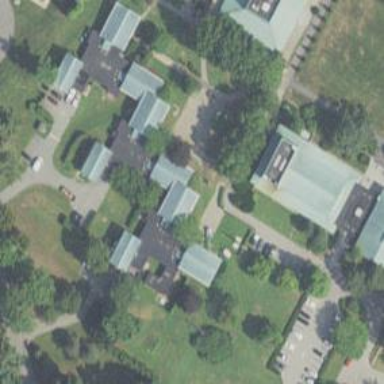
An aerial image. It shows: Dormitory building.